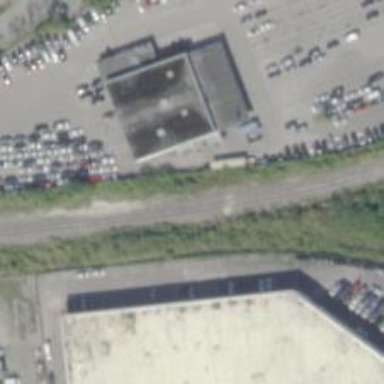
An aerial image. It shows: Abandoned railway.